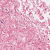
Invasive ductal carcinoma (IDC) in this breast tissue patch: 0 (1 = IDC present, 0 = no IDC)